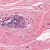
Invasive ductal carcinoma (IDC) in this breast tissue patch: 0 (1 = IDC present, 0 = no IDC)